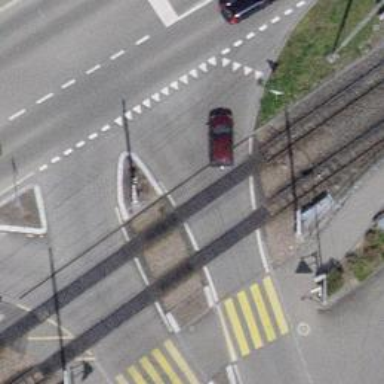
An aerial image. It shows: Full barrier level crossing along the railway.